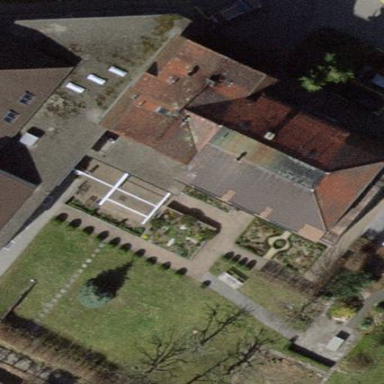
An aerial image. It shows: Gabled building.